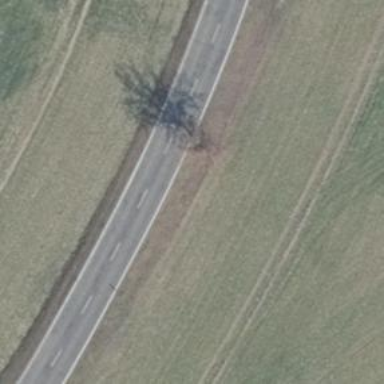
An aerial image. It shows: Deciduous broadleaved tree.